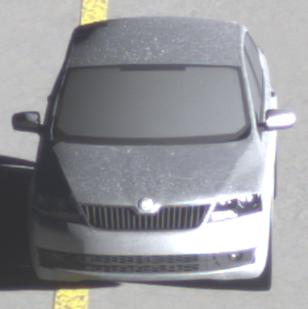
Make: Skoda
Model: Rapid
Detailed model: Rapid 1.2 Active Limousine
Model produced from: 2012/10
Model produced until: 2015/04
Doors: 5
Color: white
Road condition: dry road
Daytime: sunrise or sunset
Contrast: high contrast